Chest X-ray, AP view. Patient: 51 years old, sex M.
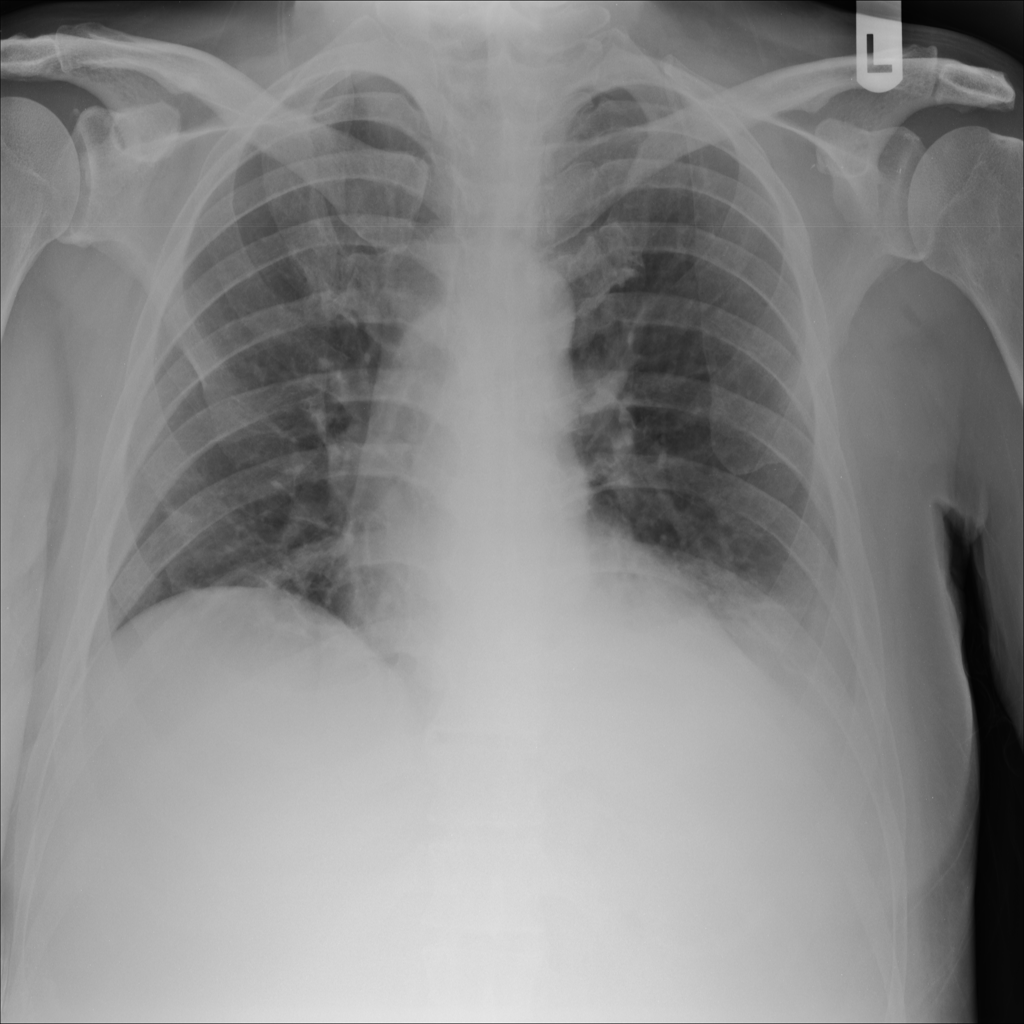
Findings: Effusion